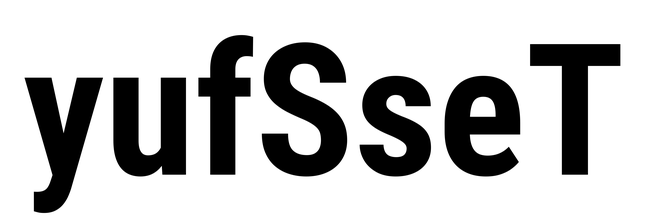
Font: Roboto_Condensed_Bold